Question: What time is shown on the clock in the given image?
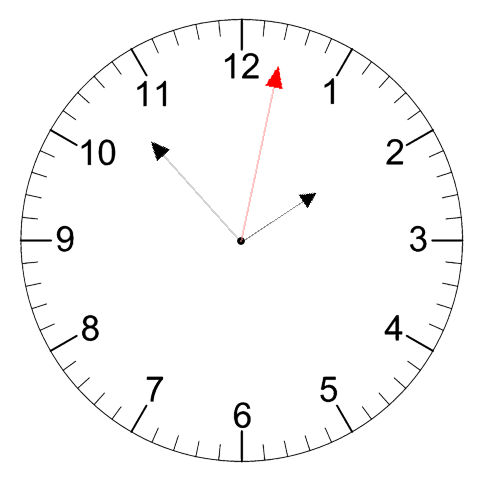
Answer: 01:53:02